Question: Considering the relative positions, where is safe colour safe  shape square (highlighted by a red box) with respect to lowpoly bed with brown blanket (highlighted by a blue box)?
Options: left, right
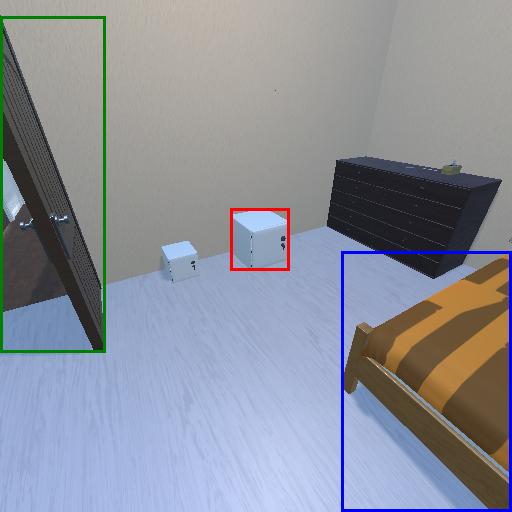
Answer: left